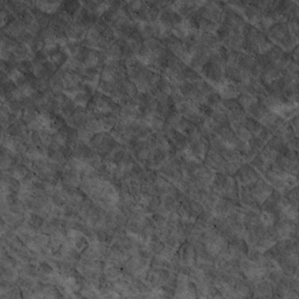
Label: non_frost